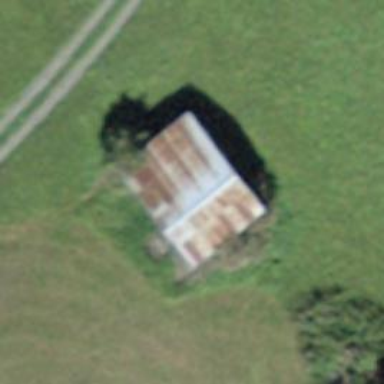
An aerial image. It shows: Barn.